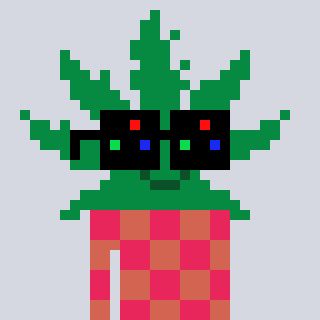
a pixel art character with square black sunglasses, a weed-shaped head and a peachy-colored body on a cool background